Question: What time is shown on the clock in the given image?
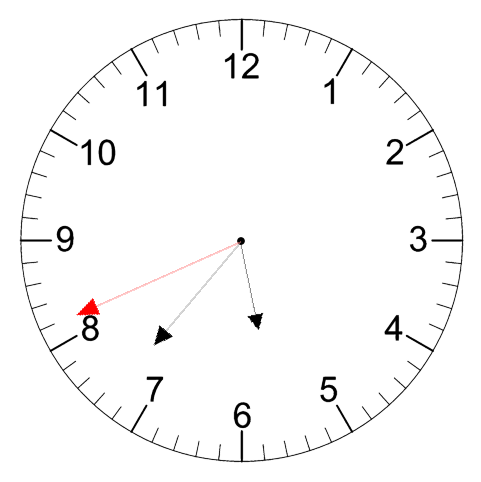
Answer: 05:36:41